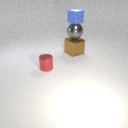
large brown metal cube to the right of small red metal cylinder